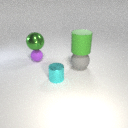
large green rubber cylinder above large gray rubber sphere